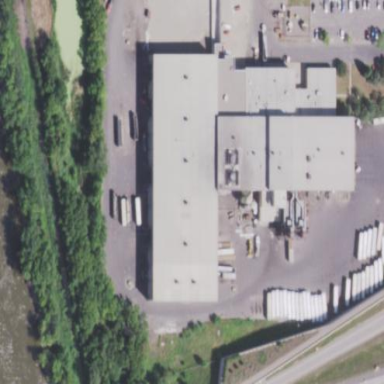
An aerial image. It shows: Building that serves as recycling center.